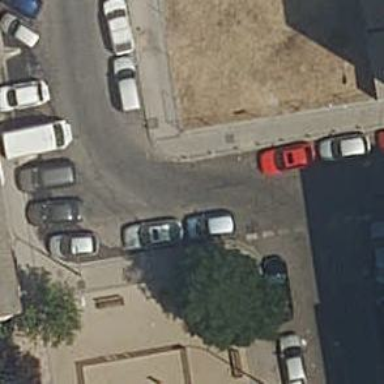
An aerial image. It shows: Kerb serving as barrier.